Question: I am having a uitexview in that would like to have uibutton.when tapping on that button i want do some actions.So i did as below
'''
UITextView *myTextView = [[UITextView alloc] init];
myTextView.frame = CGRectMake(10, 100, 300, 80);
myTextView.layer.borderWidth = 1.0f;
myTextView.layer.cornerRadius = 5;
myTextView.clipsToBounds = YES;
myTextView.layer.borderColor = [[UIColor grayColor] CGColor];
[self.view addSubview:myTextView];
[myTextView sizeToFit];
[myTextView release];
// Create an UIButton
UIButton *pickerBtn = [UIButton buttonWithType: UIButtonTypeCustom];
// Set its background image for some states...
UIImage *pickerImage = [UIImage imageNamed:@"picker.png"];
[pickerBtn setBackgroundImage: pickerImage forState:UIControlStateNormal];
// Add target to receive Action
[pickerBtn addTarget: self action:@selector(showPicker:) forControlEvents:UIControlEventTouchUpInside];
// Set frame width, height
pickerBtn.frame = CGRectMake(-25, -10, 50, 30);
pickerBtn.contentVerticalAlignment = UIControlContentVerticalAlignmentCenter;
pickerBtn.titleLabel.font = [UIFont boldSystemFontOfSize:13];
pickerBtn.titleLabel.shadowColor = [UIColor colorWithWhite:0.0 alpha:0.5];
pickerBtn.titleLabel.shadowOffset = CGSizeMake(0, -1);
pickerBtn.bounds = CGRectInset(button.bounds, -3, 2);
pickerBtn.titleLabel.textColor = [UIColor whiteColor];
[myTextView addSubview:pickerBtn];
'''
But what my problem is cursor shows even on that button.
Is there any better way to do wat i am trying now
Please let me know and thanks
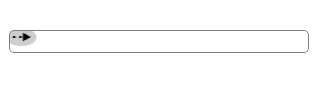
Answer: You have to measure the length of the text and put the button at the end text and when click on the show the picker and append the text. i think this is way you can do.